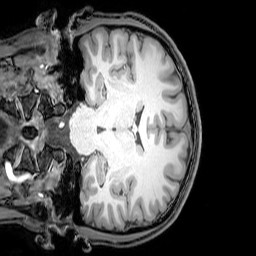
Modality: T1w
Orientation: coronal
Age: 20
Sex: male
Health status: healthy
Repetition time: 0.081 s
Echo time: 0.037 s